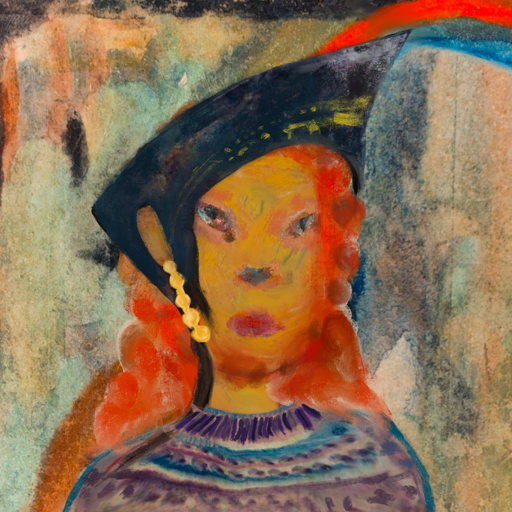
Background: Childish, Head And Neck Front: After_Raid, Face Front: Boggyland, Bust: HillGirl, Hair Front: Rupkatha, Head Accessory: Irani, Second Necklace: Blank, Necklace: HillGirl, Baby: Blank